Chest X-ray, PA view. Patient: 69 years old, sex M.
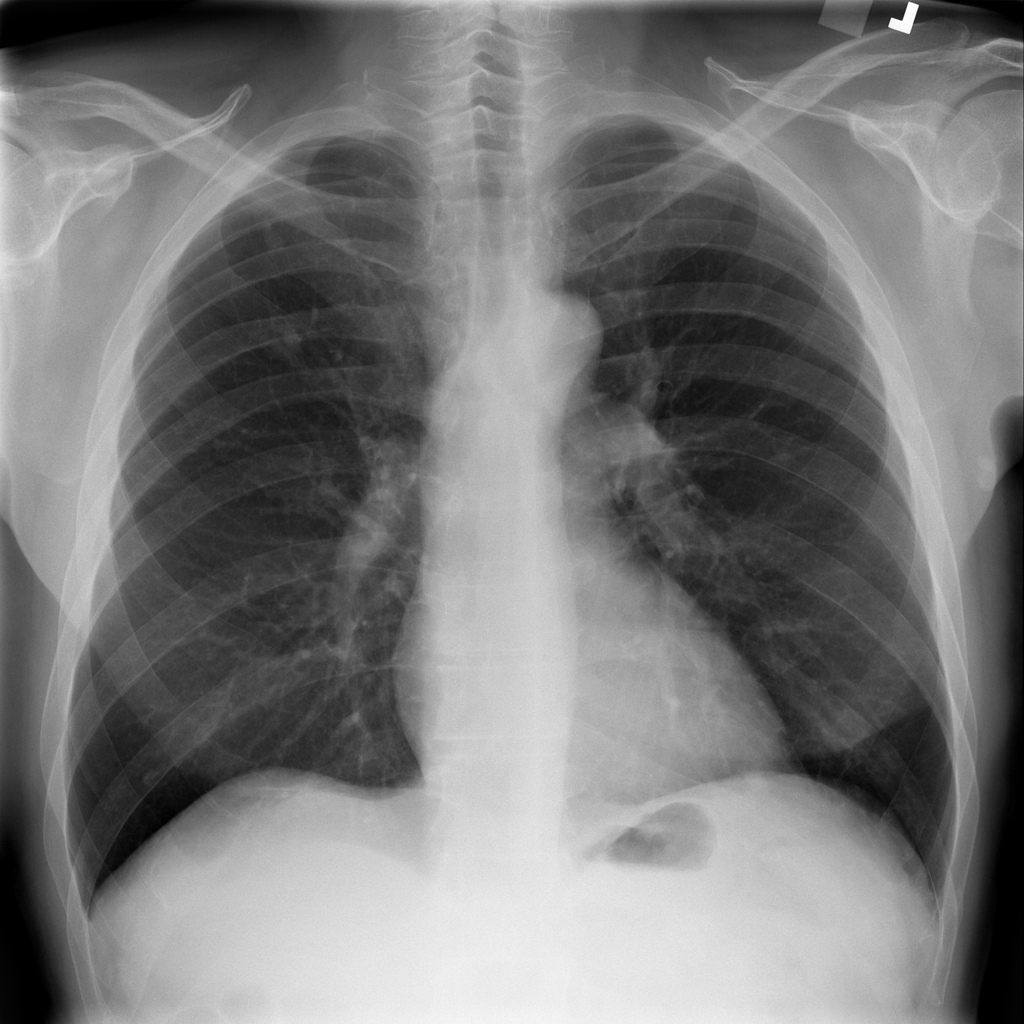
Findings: Effusion, Emphysema